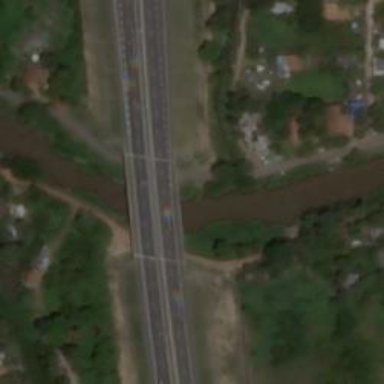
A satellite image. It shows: Tertiary road with bridge.